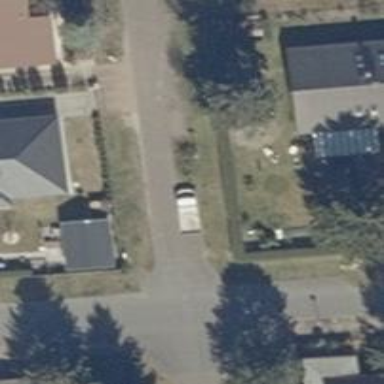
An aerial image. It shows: Traffic calming feature called choker.